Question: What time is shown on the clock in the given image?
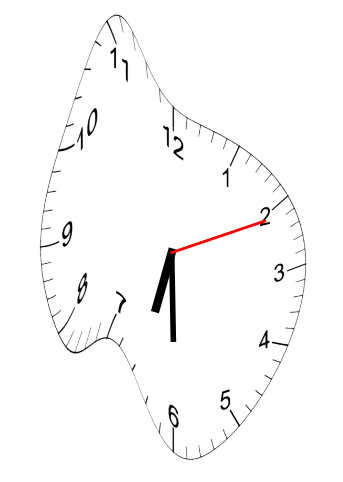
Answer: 06:30:11